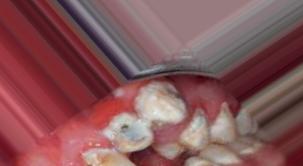
Condition: Caries